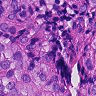
Metastatic tissue present: yes